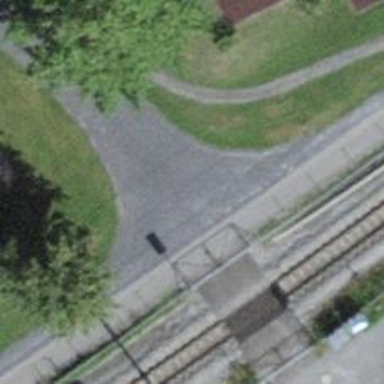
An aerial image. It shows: Crossing for the railway.